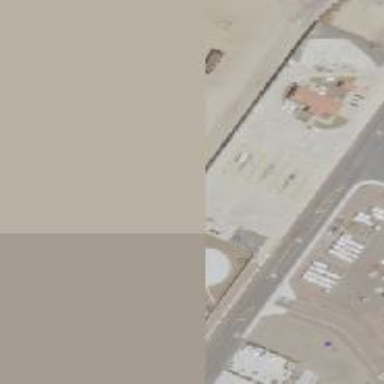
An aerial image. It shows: Fuel station.